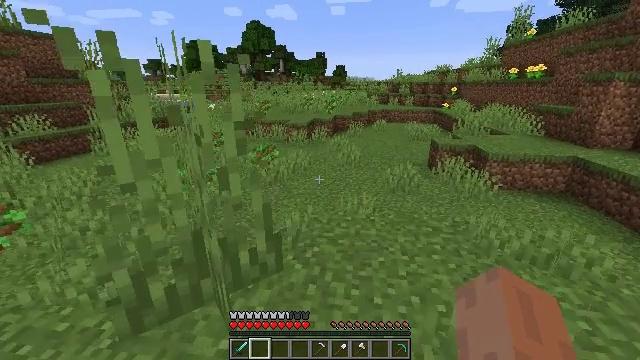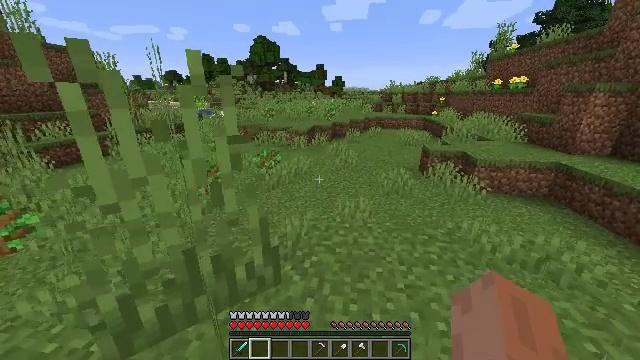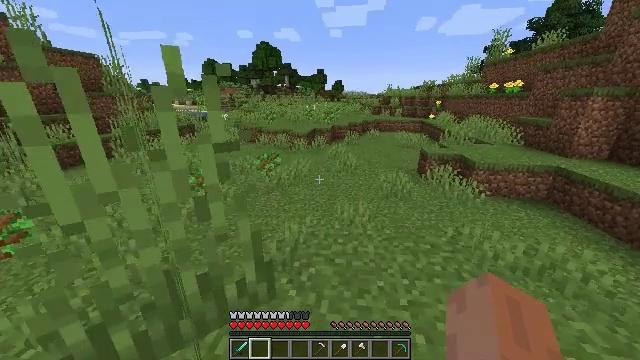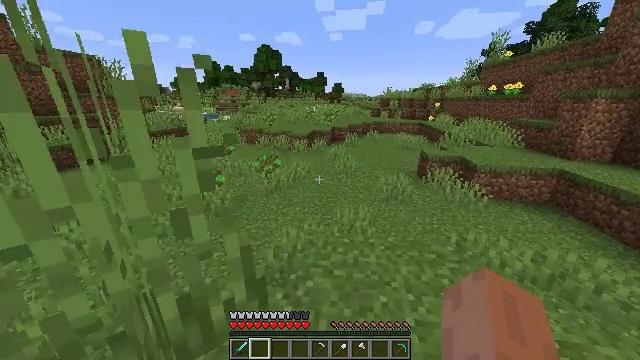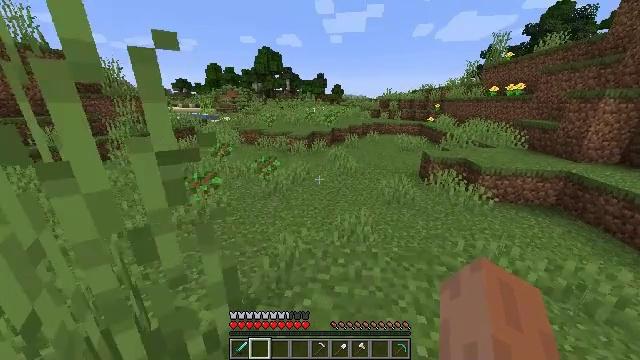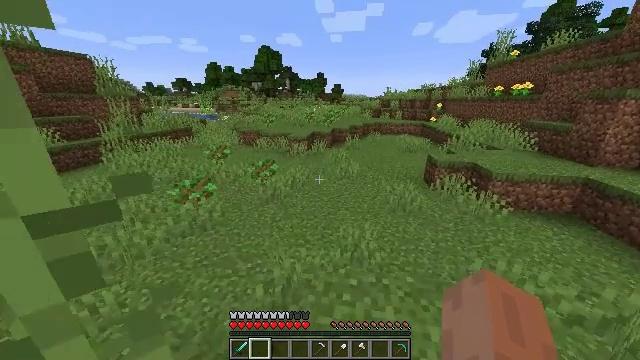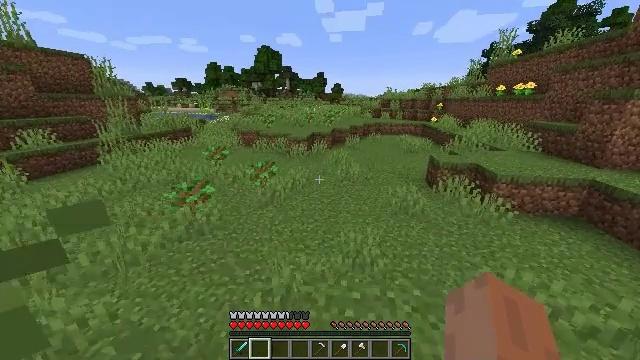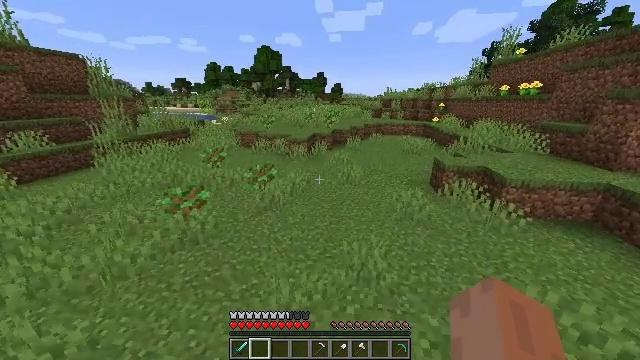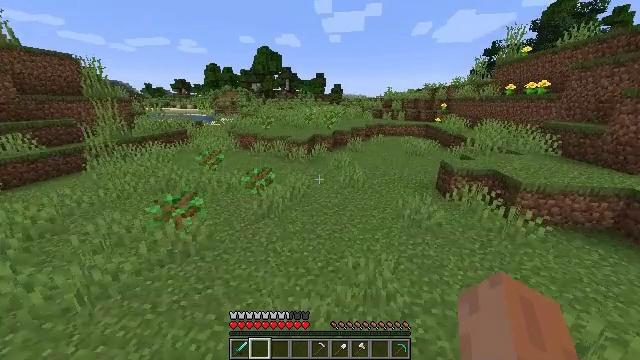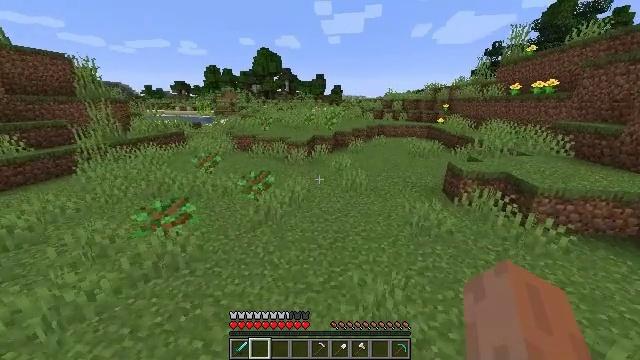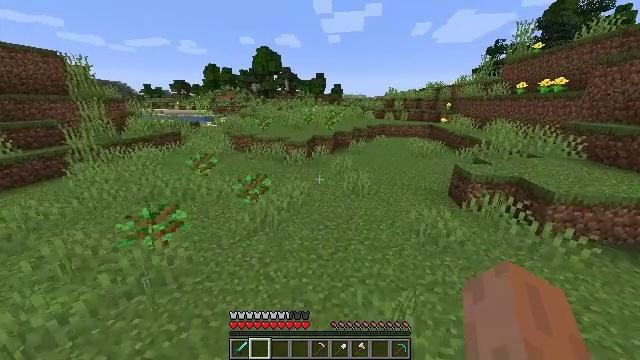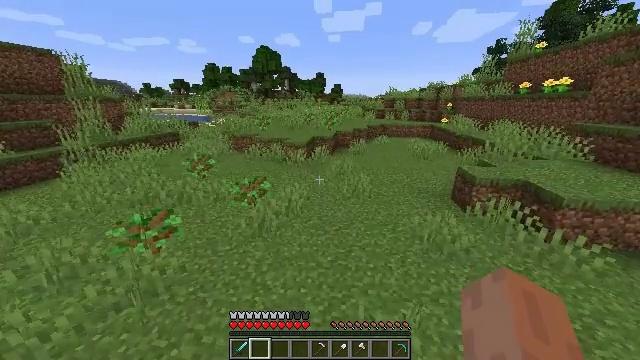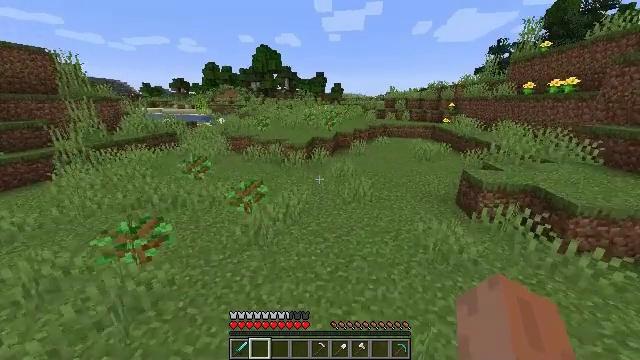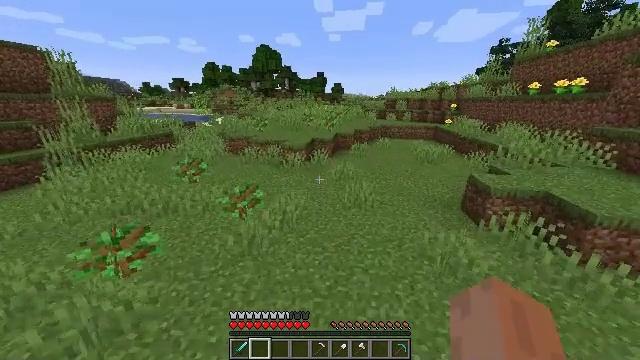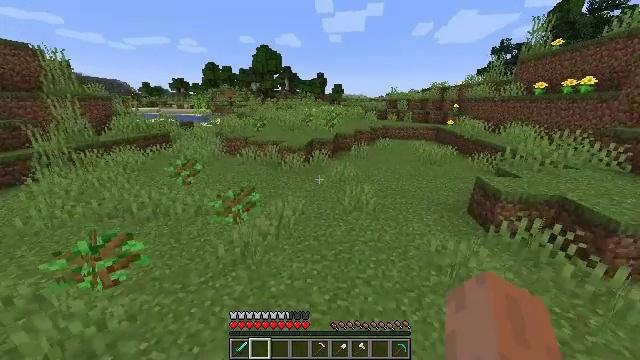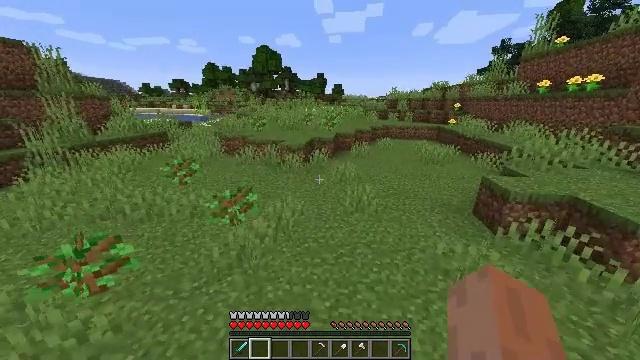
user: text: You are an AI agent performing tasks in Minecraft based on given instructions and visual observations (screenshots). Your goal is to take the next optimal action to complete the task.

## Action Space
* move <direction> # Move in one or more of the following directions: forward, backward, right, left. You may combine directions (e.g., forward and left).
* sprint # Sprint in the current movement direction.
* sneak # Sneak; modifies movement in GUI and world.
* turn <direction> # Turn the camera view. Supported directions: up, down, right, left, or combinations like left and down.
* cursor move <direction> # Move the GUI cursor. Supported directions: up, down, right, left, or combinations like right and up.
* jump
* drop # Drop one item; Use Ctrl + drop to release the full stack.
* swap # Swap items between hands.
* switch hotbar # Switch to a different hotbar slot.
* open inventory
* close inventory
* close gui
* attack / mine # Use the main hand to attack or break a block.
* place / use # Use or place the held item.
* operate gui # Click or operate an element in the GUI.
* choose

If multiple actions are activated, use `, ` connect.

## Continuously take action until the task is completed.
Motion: motion action
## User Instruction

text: Hunt fish.
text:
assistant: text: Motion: move forward
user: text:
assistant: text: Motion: move forward
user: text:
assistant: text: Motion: move forward
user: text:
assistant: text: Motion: move forward
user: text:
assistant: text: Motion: move forward
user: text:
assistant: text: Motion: move forward
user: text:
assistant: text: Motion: move forward
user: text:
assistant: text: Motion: move forward
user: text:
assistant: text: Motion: move forward
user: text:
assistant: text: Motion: move forward
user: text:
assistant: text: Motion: move forward
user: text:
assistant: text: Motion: move forward
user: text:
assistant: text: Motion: move forward
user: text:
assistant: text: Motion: move forward
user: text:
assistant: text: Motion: move forward
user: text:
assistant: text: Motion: move forward
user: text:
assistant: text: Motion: move forward
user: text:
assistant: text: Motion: move forward, turn left and up
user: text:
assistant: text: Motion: move forward, turn left and up
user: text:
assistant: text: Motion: move forward, turn left and up
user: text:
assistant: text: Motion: move forward, turn left
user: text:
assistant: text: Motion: move forward
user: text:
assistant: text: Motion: move forward
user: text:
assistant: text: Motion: move forward
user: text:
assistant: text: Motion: move forward
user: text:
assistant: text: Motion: move forward
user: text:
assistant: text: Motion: move forward
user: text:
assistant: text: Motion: move forward
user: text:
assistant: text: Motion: move forward
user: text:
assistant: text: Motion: move forward, turn right